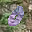
Label: 0